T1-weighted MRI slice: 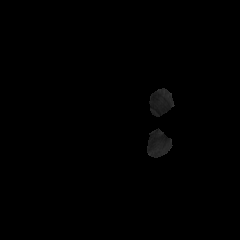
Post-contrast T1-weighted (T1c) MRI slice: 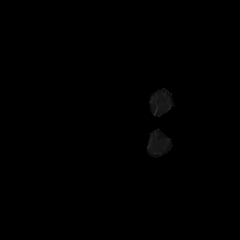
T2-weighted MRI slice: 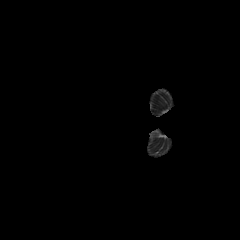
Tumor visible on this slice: no